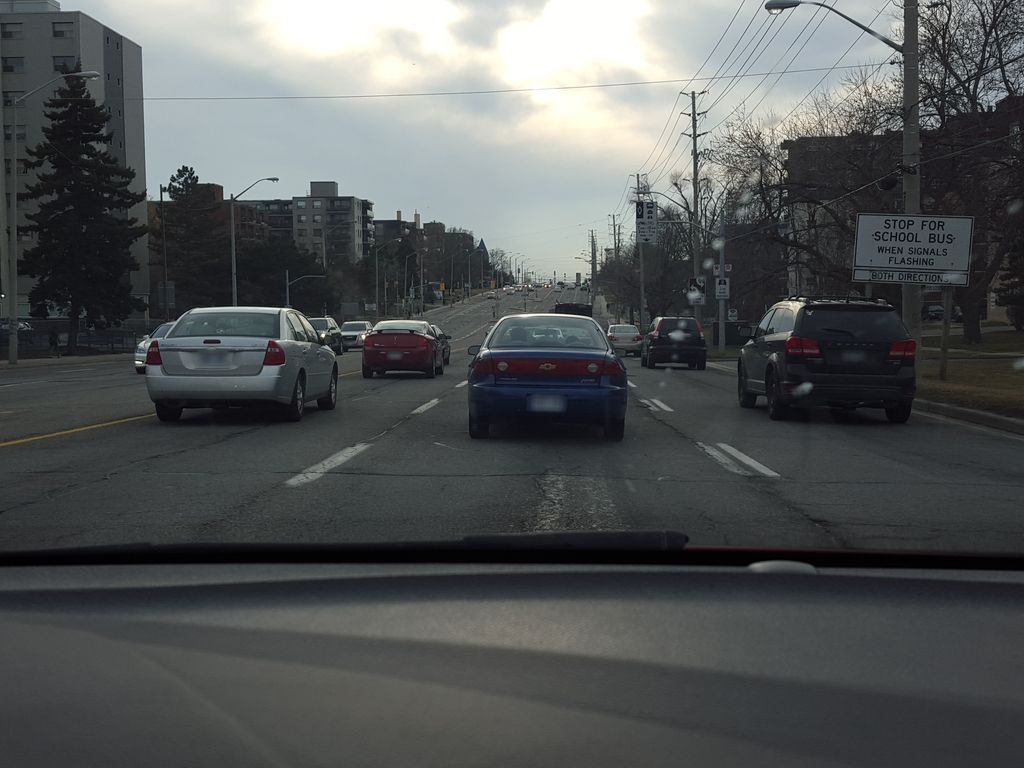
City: toronto